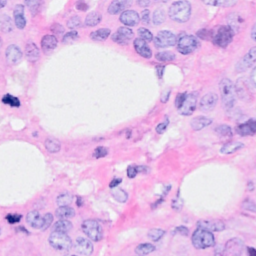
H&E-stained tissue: Breast